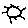
Label: sun